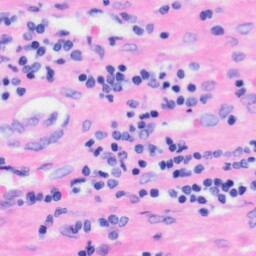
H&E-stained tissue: Liver